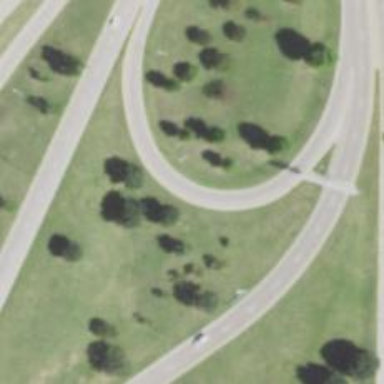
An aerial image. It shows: Trunk link highway.